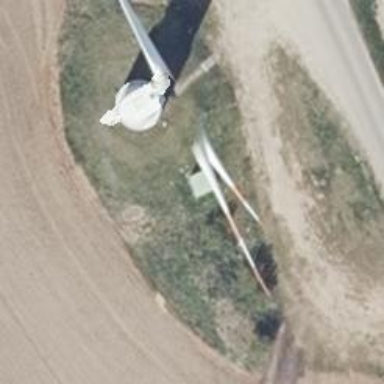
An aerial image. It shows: Wind generator using wind turbines of horizontal axis.